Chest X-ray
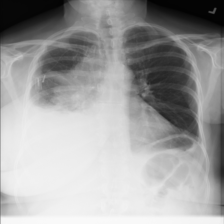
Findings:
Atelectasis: negative
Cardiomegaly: negative
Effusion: positive
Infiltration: negative
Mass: positive
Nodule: positive
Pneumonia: negative
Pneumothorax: negative
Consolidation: negative
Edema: negative
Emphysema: negative
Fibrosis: negative
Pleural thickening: negative
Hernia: negative